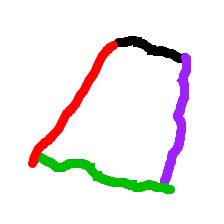
Shape: trapezoid